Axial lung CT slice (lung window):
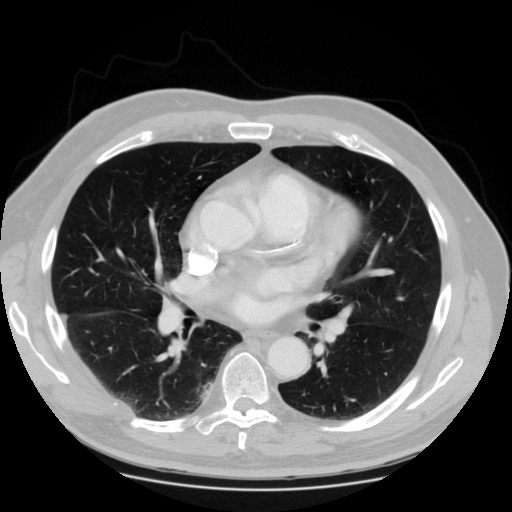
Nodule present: no